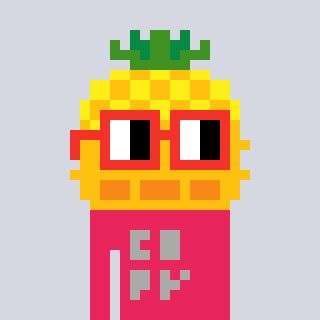
a pixel art character with square red glasses, a pineapple-shaped head and a redpinkish-colored body on a cool background